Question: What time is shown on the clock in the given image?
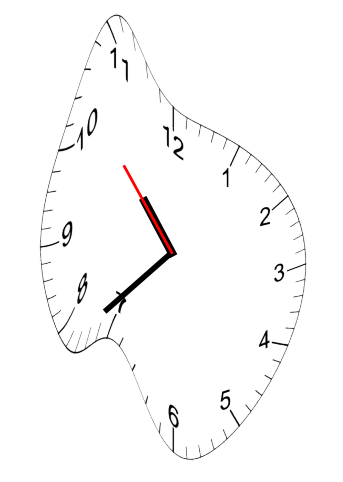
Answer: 10:37:53